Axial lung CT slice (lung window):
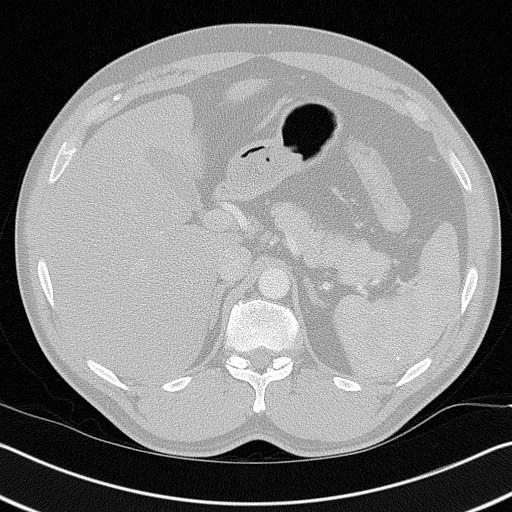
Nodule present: no